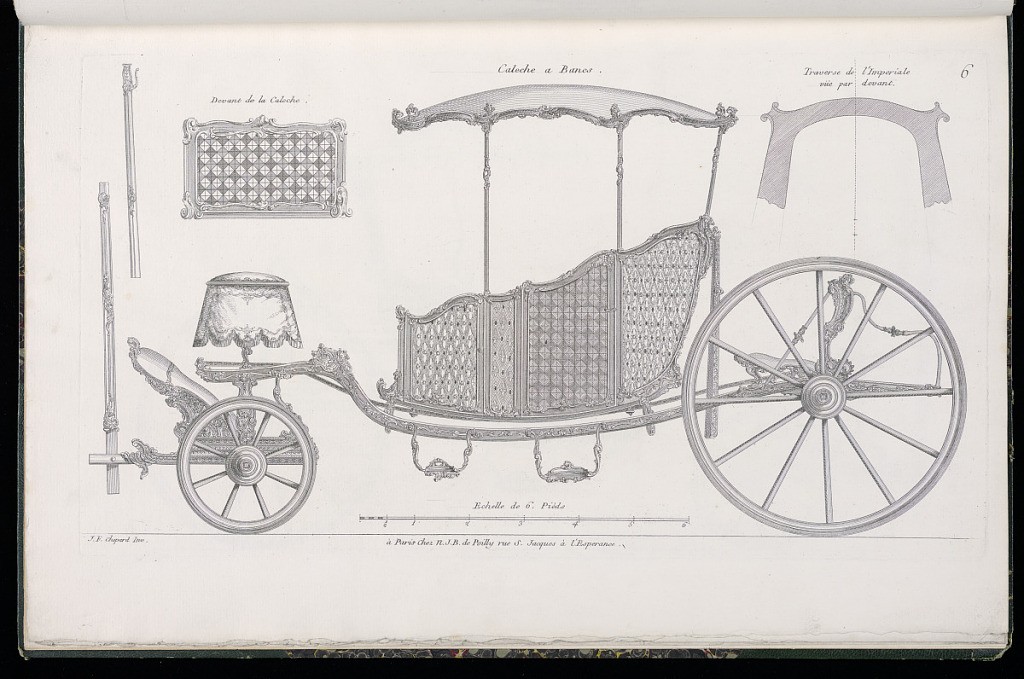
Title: Calèche à Bancs
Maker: Jean-François Chopard, French, active 18th century
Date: ca. 1750
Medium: Engraving on paper
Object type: Bound print
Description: Plate 6, Folio 6 of a series of 13 prints of designs for carriages or coaches. Horse-drawn carriage decorated with rocaille motifs, shown in elevation, with details of the various parts at upper left and upper right. The body of the carriage is open with various panels decorated with ornate marquetry and inlay.